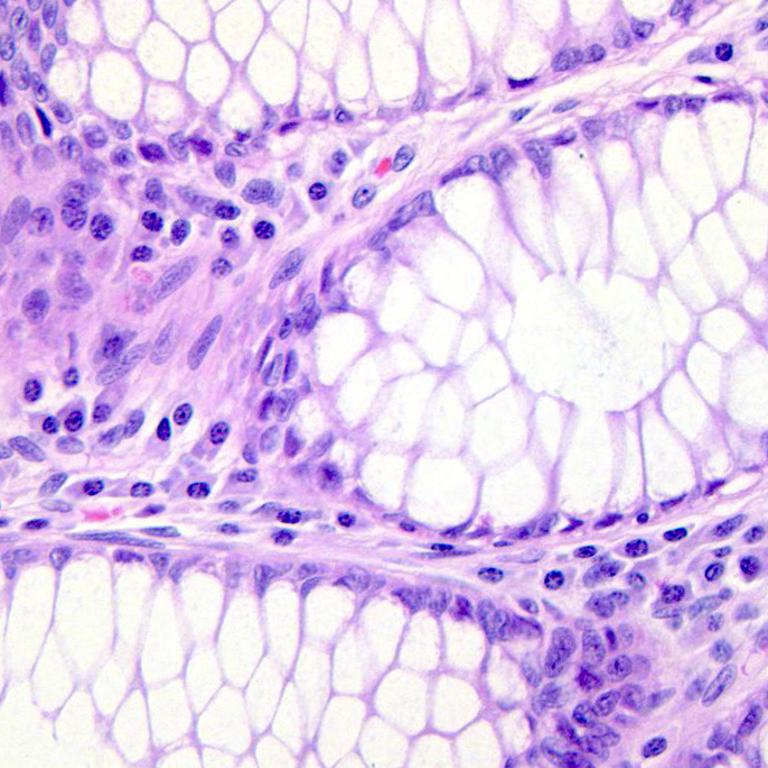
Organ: colon
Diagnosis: benign